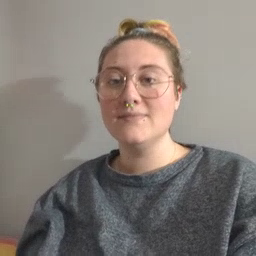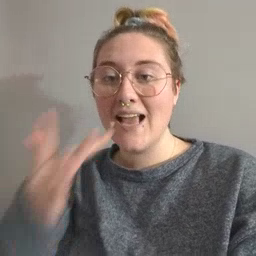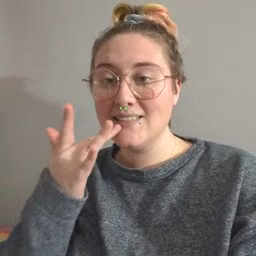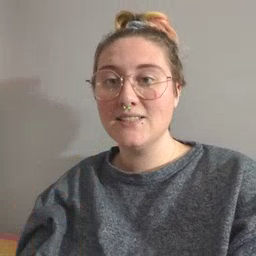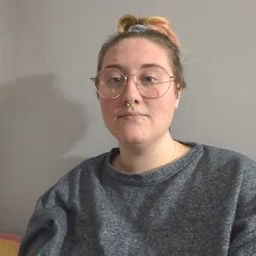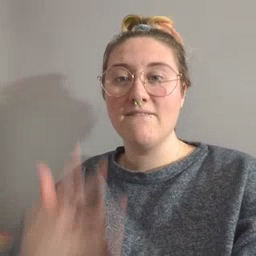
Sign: taste